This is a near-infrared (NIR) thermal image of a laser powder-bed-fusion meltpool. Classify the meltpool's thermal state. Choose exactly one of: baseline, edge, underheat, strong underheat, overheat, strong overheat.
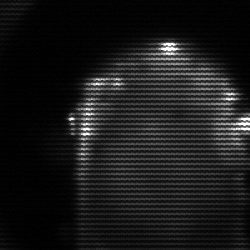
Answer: baseline